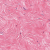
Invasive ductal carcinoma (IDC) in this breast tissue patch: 0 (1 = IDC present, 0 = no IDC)